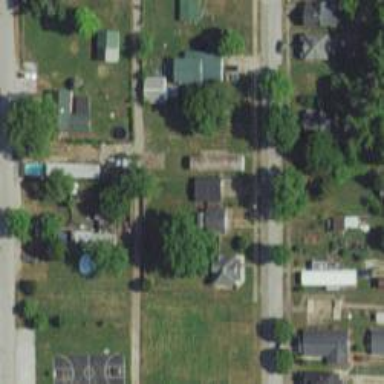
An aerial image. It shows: Alley classified as service road.